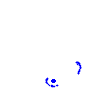
Particle: pion